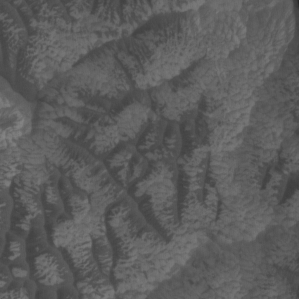
Label: non_frost